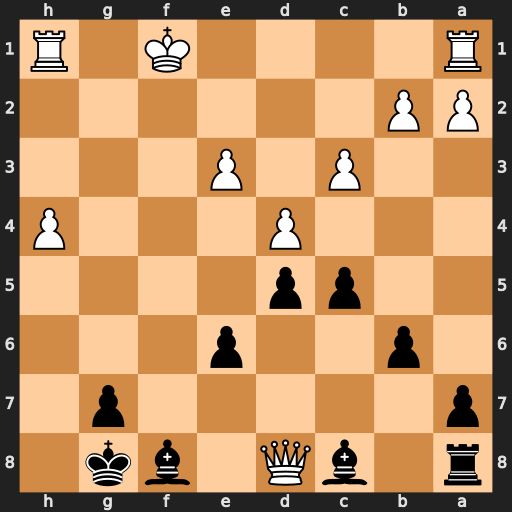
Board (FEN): r1bQ1bk1/p5p1/1p2p3/2pp4/3P3P/2P1P3/PP6/R4K1R
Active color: b
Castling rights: -
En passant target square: -
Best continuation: Ba6+ Ke1 Rxd8